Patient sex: F
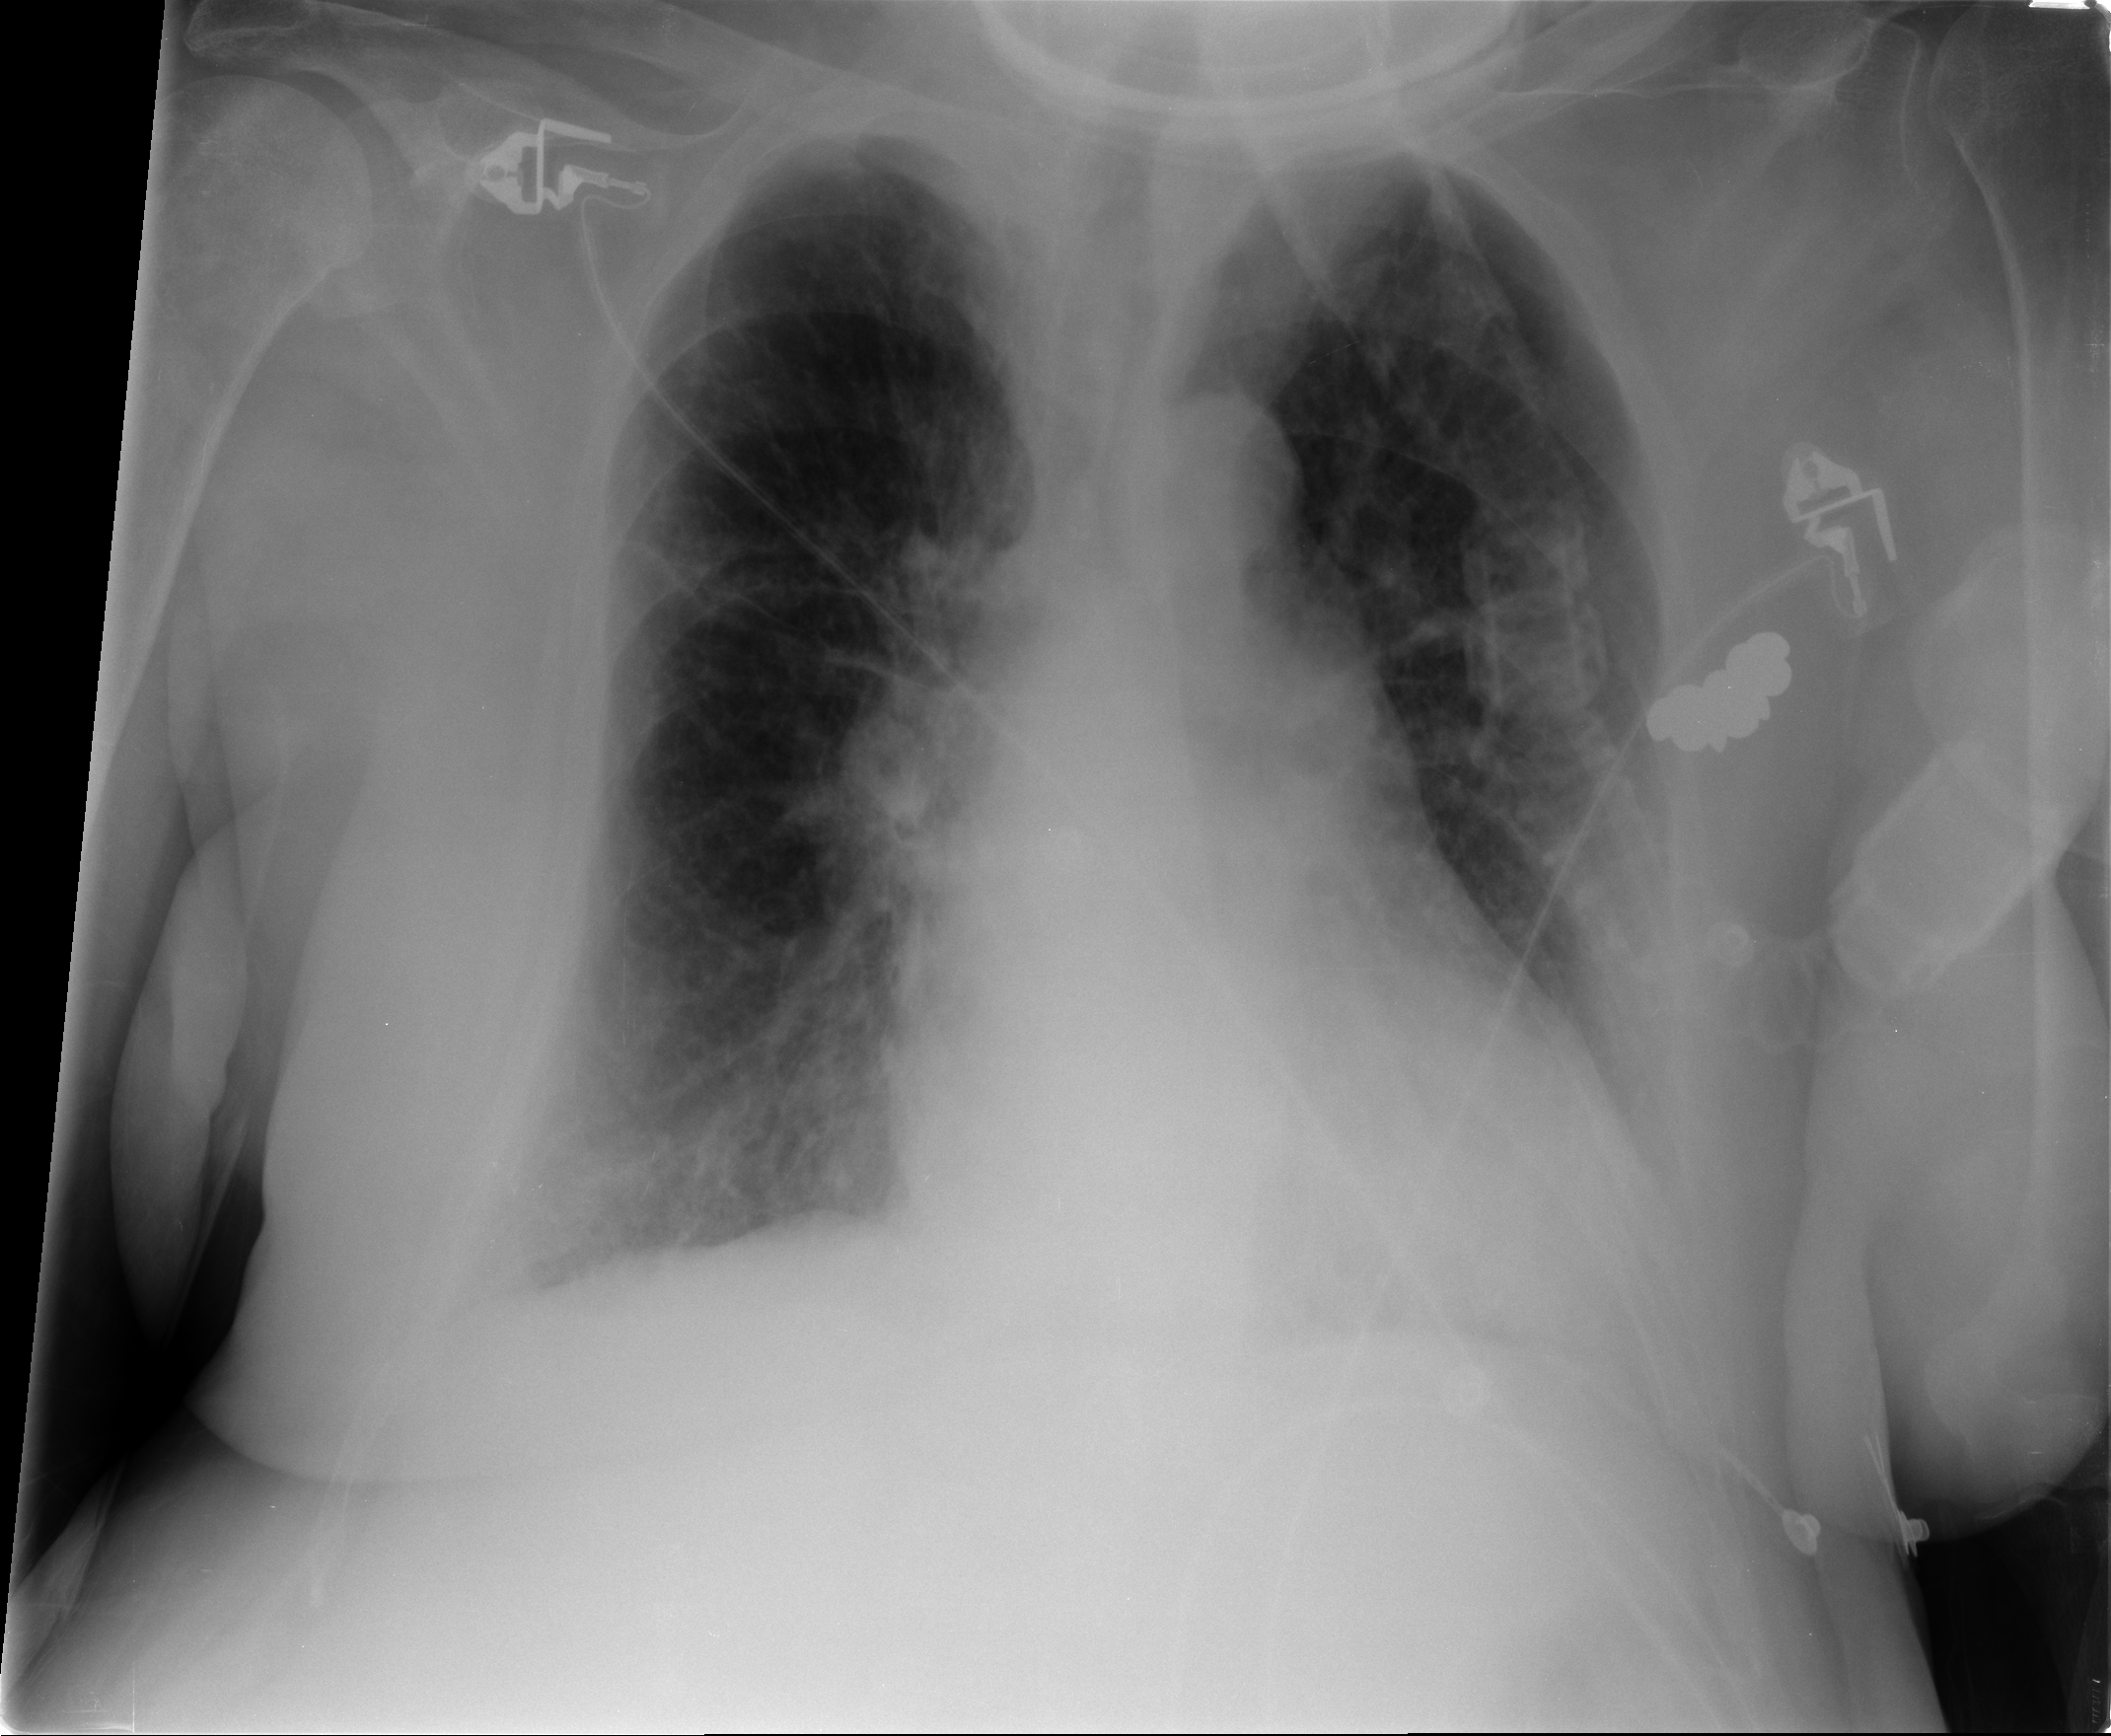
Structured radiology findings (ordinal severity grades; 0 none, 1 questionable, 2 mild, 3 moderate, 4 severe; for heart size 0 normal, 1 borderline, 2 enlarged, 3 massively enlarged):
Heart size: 0
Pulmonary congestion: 0
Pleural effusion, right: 2
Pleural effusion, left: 2
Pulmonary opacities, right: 0
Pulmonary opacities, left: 0
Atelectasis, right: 1
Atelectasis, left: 1